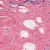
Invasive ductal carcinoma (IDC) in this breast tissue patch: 0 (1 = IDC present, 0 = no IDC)